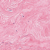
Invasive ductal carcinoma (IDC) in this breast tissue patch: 0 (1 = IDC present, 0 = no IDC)